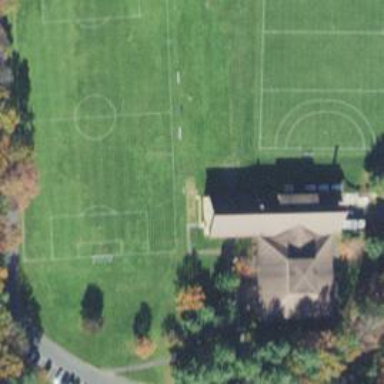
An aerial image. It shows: Lacrosse pitch for sports and leisure activities.